Question: I have started using 'Kcachegrind' for performance analysis. But I don't understand the 'GUI' and the output graphs.
For example for this call graph

'SignatureIterator::iterate_parameters()' I don't understand what is the 9.25% referring to ?
the 5 198x means how many times 'SignatureIterator::iterate_parameters()' called 'SignatureIterator::parse_type()' ?
What is the meaning of 100% in 'Symbol::byte_at(int) const' ?
What is an 'ELF Object' ?
Note: In the official documentation <URL>, but still don't understand what is 'the caller distance to the function' ?
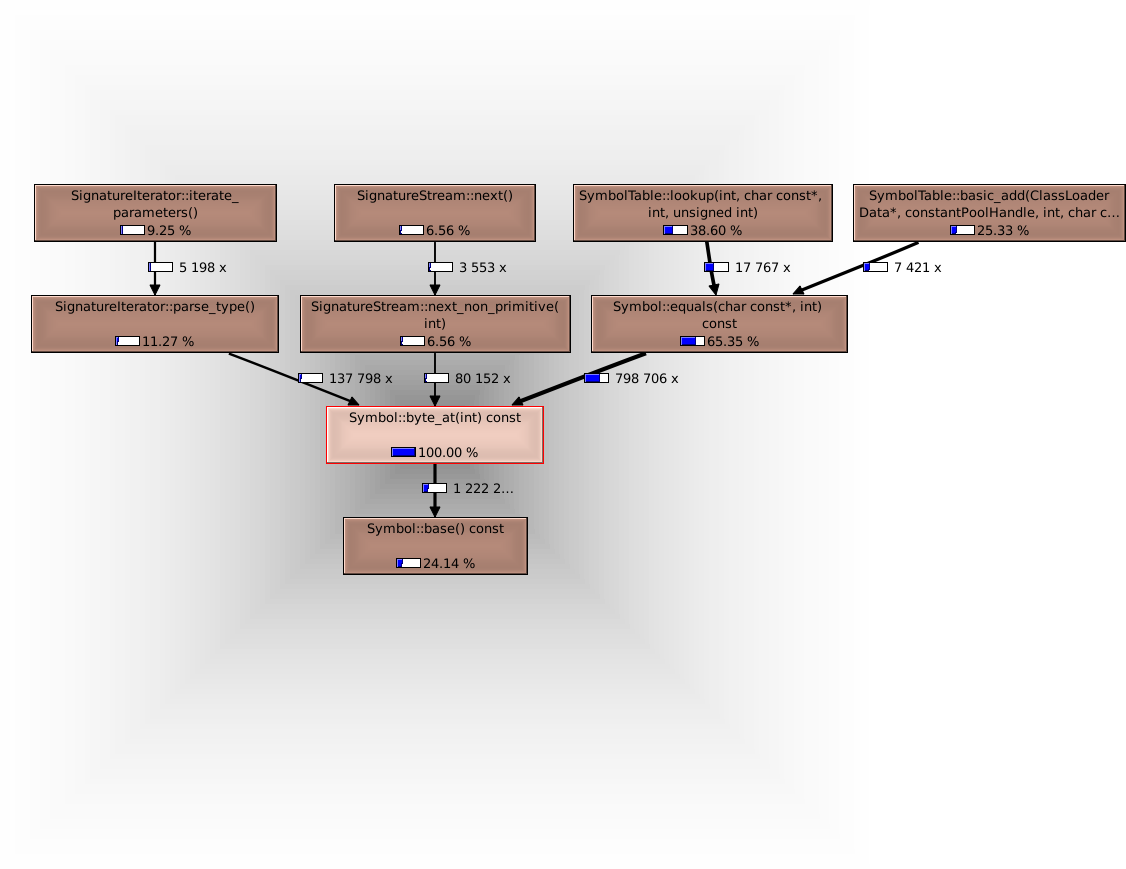
Answer: All visualizations in KCachegrind center around a currently selected function, which is 'Symbol::byte_at()' here. Usually, the percentage number of the selected function is shown in relation to total cost (runtime/cycles what ever). However, if you enable the mode/tool button "Relative to parent", the percentage numbers in the call graph get "zoomed up" to show 100% for the selected function, to make it easier to see ratios of cost spent in other functions, relative to the selected one.
Let's assume the cost (ie. event type selected in KCachegrind) is time (in CPU cycles or millisecs - doesn't matter to percentages). This makes it perhaps easier to understand.
The percentages in call graphs always show the time spent in some given function while the selected function ('Symbol::byte_at') was , ie. the time both functions could be found on the call stack during runtime of the program. This works both in callee direction (downwards 'Symbol::byte_at()') and caller direction (upwards 'Symbol::byte_at()').
Downwards, that is easier to understand: while 'Symbol::byte_at()' was active, 24.14% of that time the processor actually was executing code from 'Symbol::base()'. The other time (100% - 24.14%), code from 'Symbol::byte_at()' itself was running.
Upwards of the selected function, it maybe is a bit more tricky.
For example, the 9.25% for 'SignatureIterator::iterate_parameters()' means that during the time 'Symbol::byte_at()' was active, 9.25% of that time it was indirectly called from 'SignatureIterator::iterate_parameters()'. Similarly, 'Symbol::byte_at()' was called 11.27% of the time it was running directly from 'SignatureIterator::parse_type()'. That is, upwards of the selected function, percentages in direct parents of a function always add up to the exact percentage of that function, unless a function was left off from the visualization due to being below the (see context menu).